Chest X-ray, PA view. Patient: 20 years old, sex M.
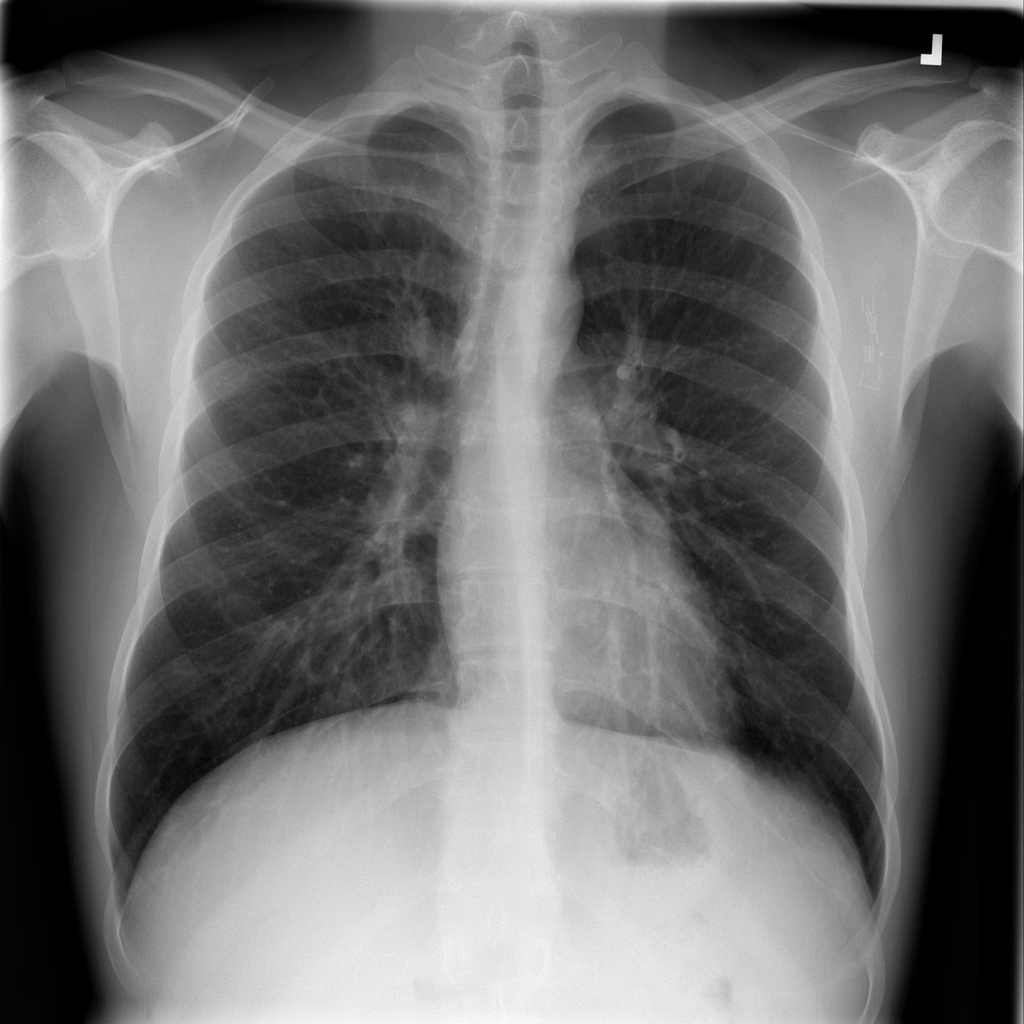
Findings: No Finding